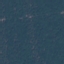
Land use / land cover class: Forest